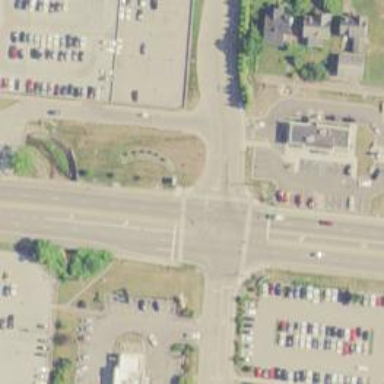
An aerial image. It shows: Marked crossing on the road.